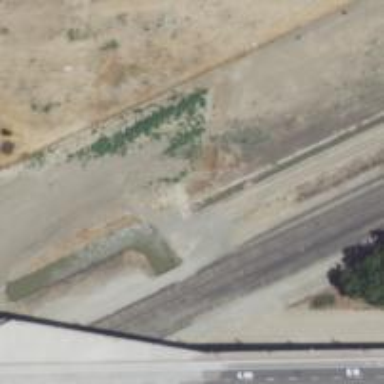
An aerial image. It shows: Culvert tunnel under canal.